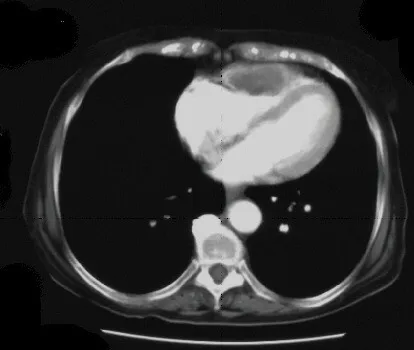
Contrast CT thorax demonstrating filling defect and lesion in right anterior ventricular wall.
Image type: radiology (ct)